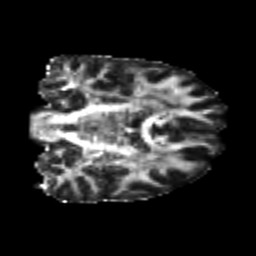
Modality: FA
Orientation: coronal
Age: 25
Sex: male
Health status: healthy
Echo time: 0.074 s